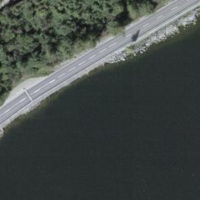
EUNIS habitat code: 14
Species observed at this site:
Podarcis muralis